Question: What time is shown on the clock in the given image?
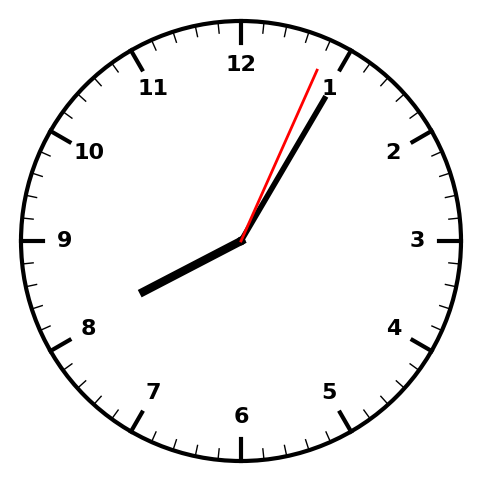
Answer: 08:05:04